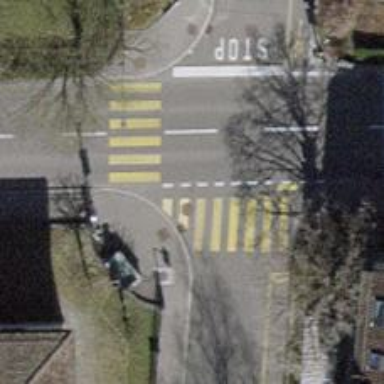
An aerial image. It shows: Primary highway with asphalt surface. It includes shared cycle lane.